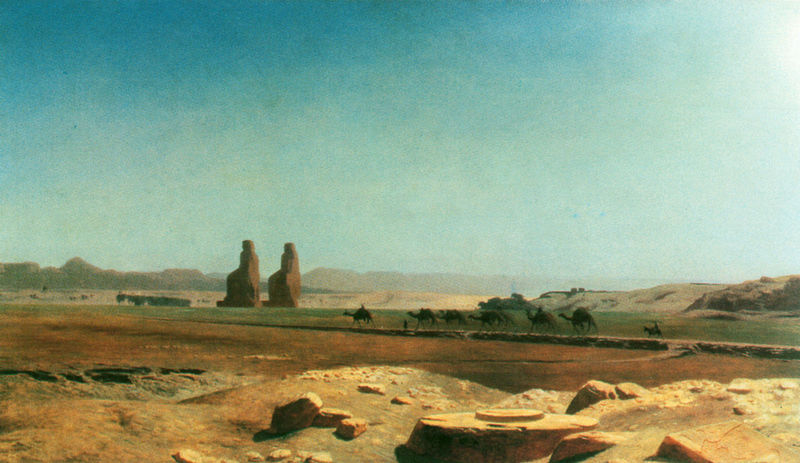
Titel: Blick auf das flache Land von Thebes
Künstler: Jean-Léon Gérôme
Institution: Nantes, Musée des Beaux-Arts
Schlagwörter: blau, felsen, gemälde, gruppe, himmel, grün, landschaft, menschen, sand, braun, licht, strasse, tiere, weg, malerei, stein, steine, ferne, horizont, sonne, personen, brunnen, esel, pferd, pferde, reiter, statue, heiß, trocken, berge, hitze, sahara, wüste, wolkenlos, figuren, foto, karawane, orient, ruinen, sonnig, maultier, skulpturen, statuen, sandstein, ägypten, kamel, beduinen, gerbirge, kamele, trockenheit, höcker, desert, runinen, keine wolken, kamale, oberägypten, desert+